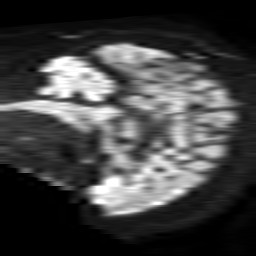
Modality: TRACE
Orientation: sagittal
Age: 57
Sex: female
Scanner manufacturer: philips
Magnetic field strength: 1.5 T
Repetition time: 4.6 s
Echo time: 0.08476 s